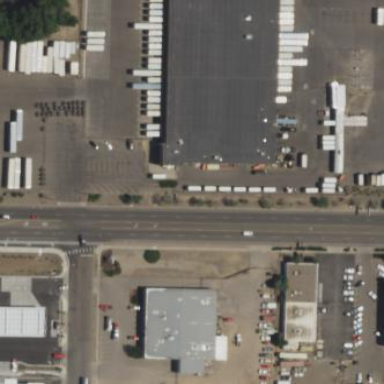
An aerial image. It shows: Building that serves as post depot.